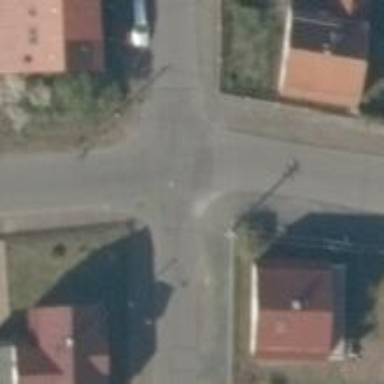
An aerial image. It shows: Asphalt road in residential area.